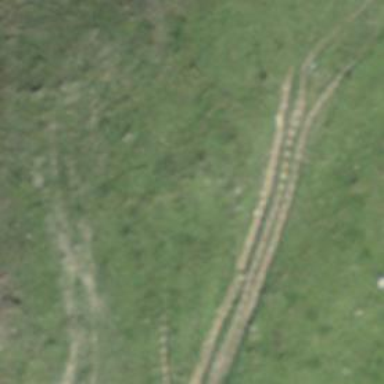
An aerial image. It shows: Path.